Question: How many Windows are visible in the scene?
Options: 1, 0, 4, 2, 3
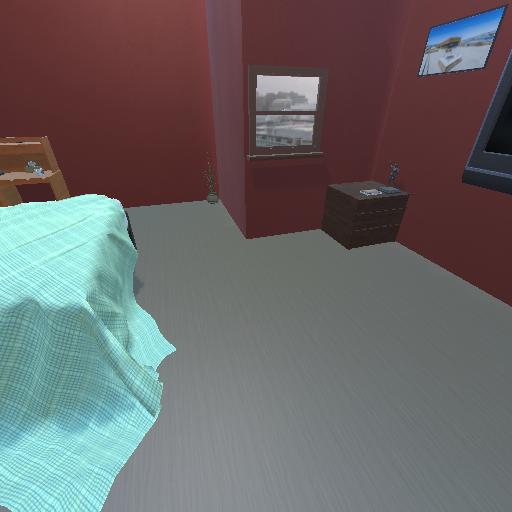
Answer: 1